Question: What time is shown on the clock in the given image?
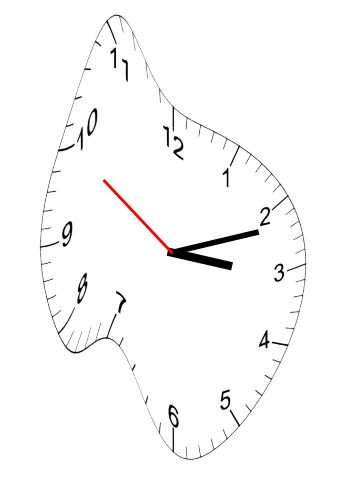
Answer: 03:11:50